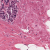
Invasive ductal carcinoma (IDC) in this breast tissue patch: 0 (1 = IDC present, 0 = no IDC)